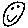
Label: smiley face